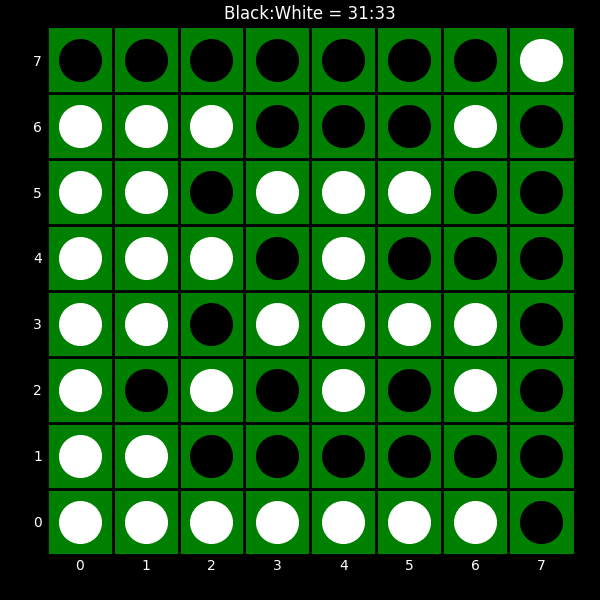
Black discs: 31
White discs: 33